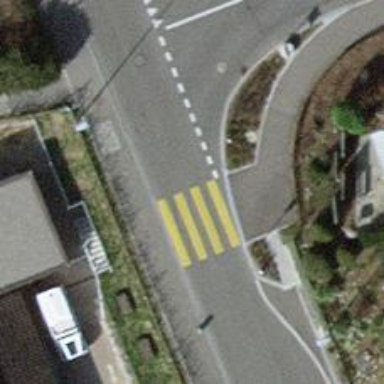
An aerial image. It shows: Zebra crossing on the road.